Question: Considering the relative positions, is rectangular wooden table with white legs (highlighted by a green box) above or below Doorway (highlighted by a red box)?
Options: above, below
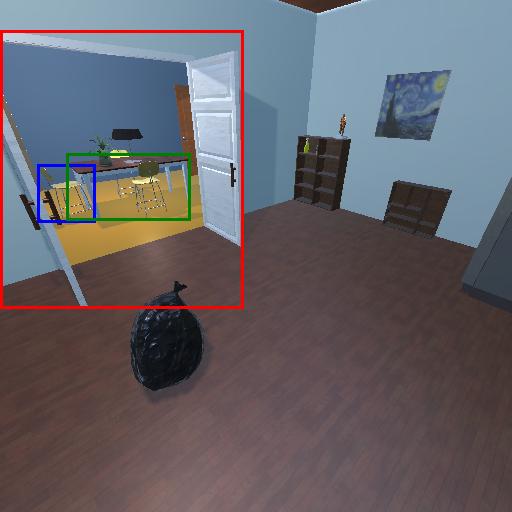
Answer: above